You are looking at the continuous-wavelet transform of a rotating shaft's vibration signal. Classify the rotor condition as one of: normal, misalignment, unbalance, looseness.
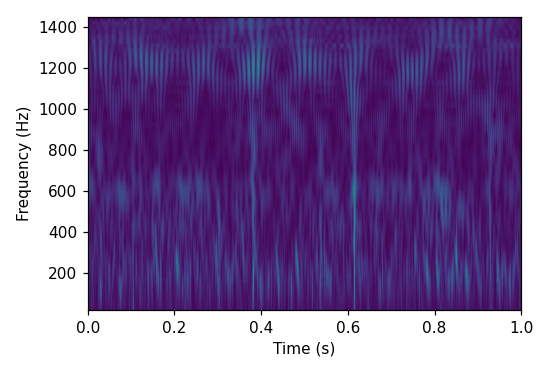
Answer: misalignment